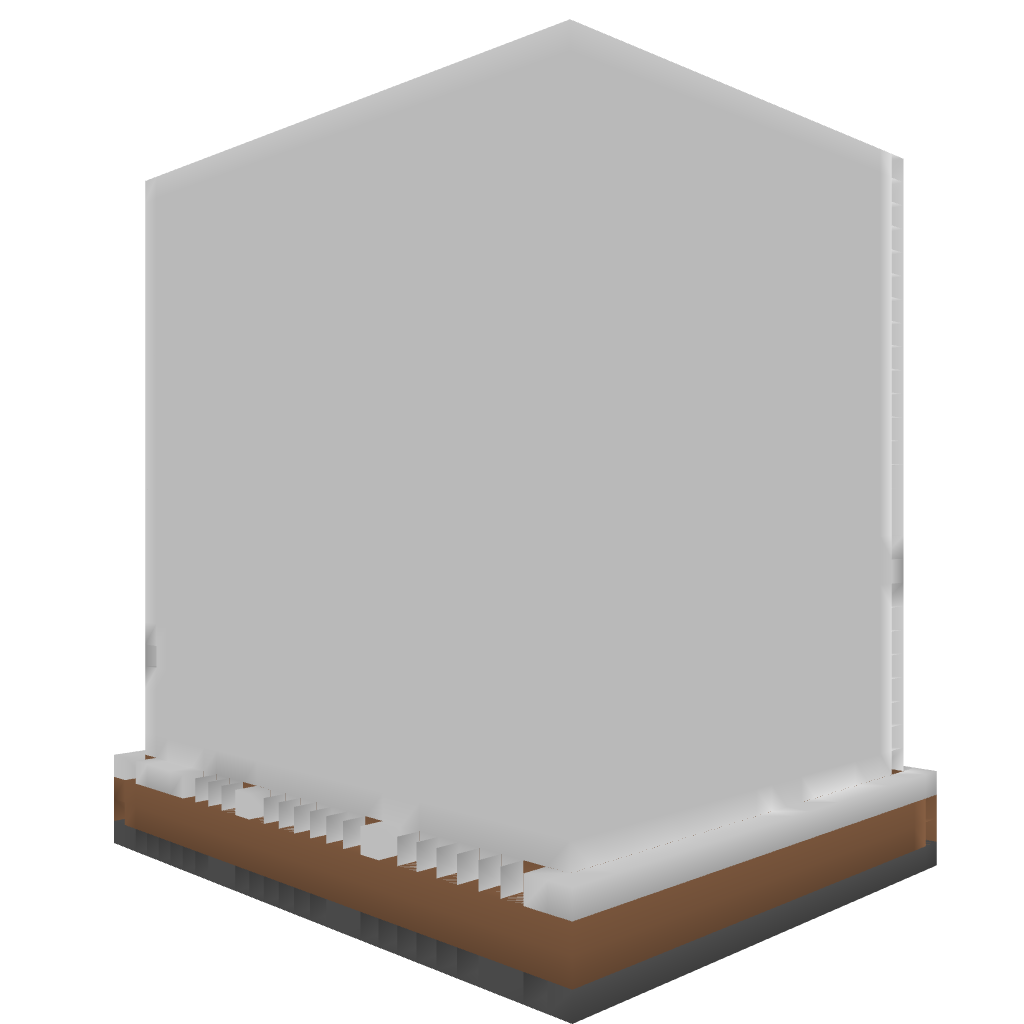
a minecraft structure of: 3 story high elevator